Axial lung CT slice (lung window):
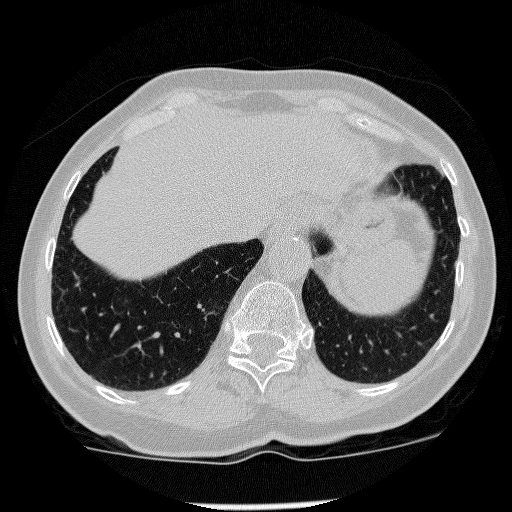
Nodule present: no